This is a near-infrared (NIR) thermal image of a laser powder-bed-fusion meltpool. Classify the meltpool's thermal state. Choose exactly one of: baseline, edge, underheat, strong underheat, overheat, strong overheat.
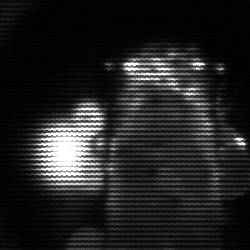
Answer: strong underheat